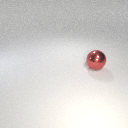
large red metal sphere